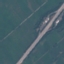
Land use / land cover: Highway